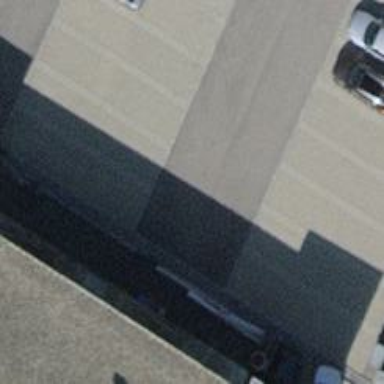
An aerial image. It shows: Parking aisle designated as service road.